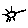
Label: sun